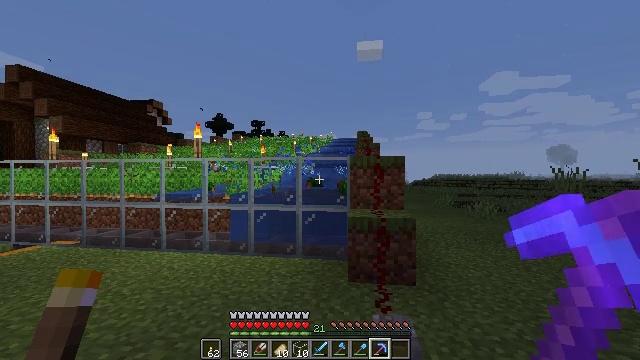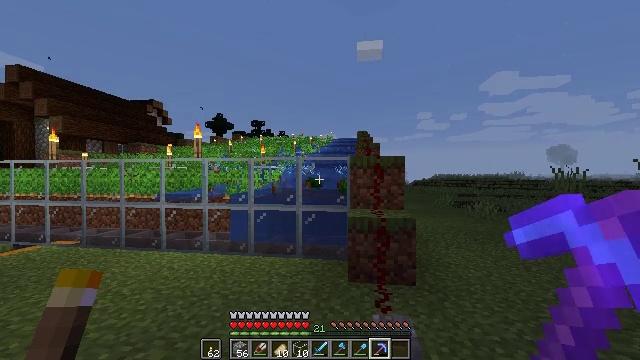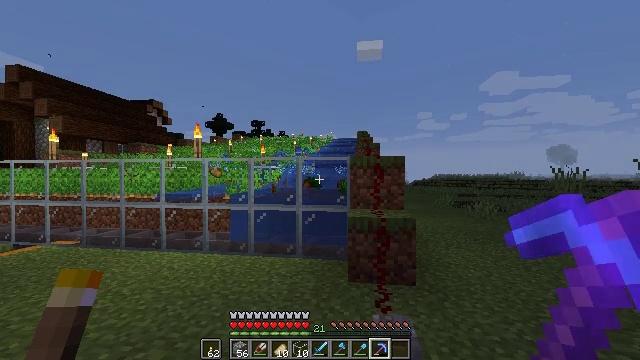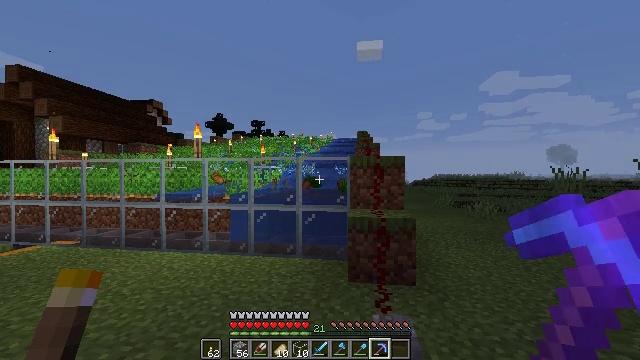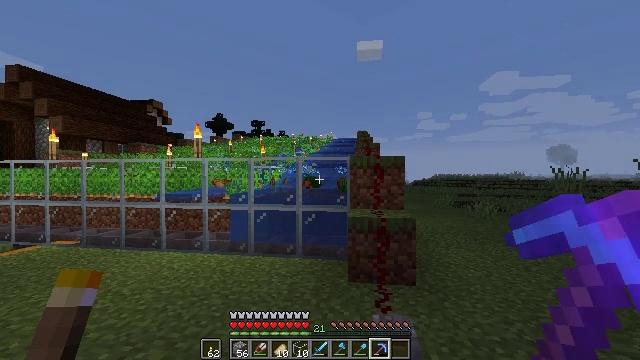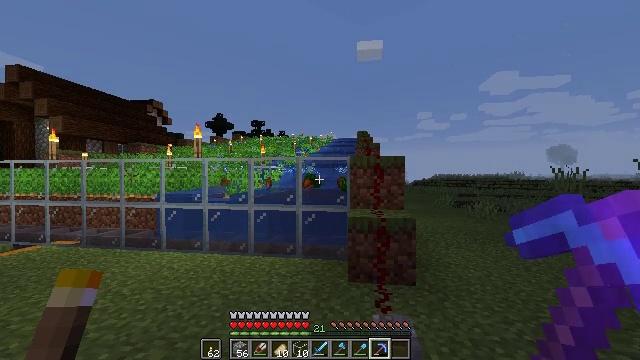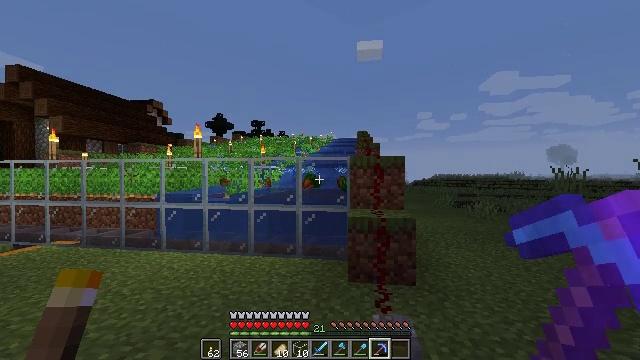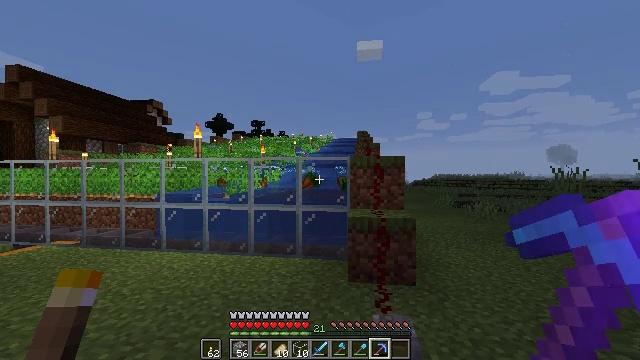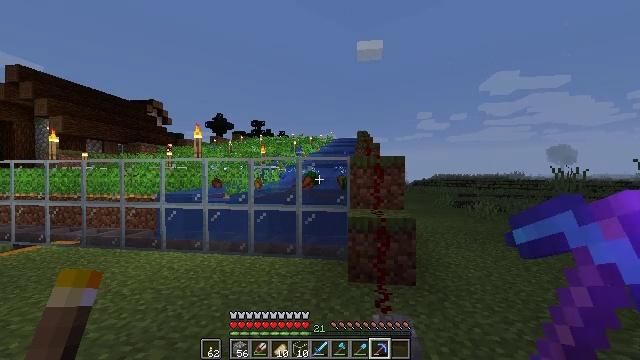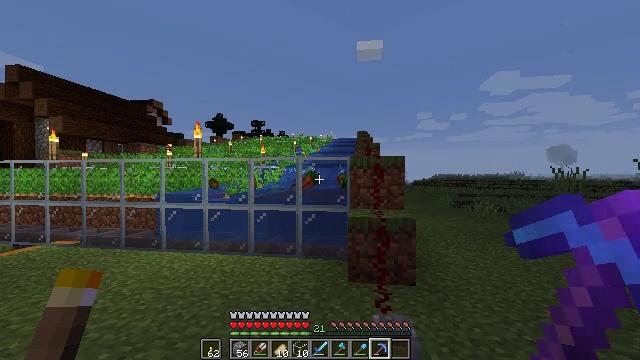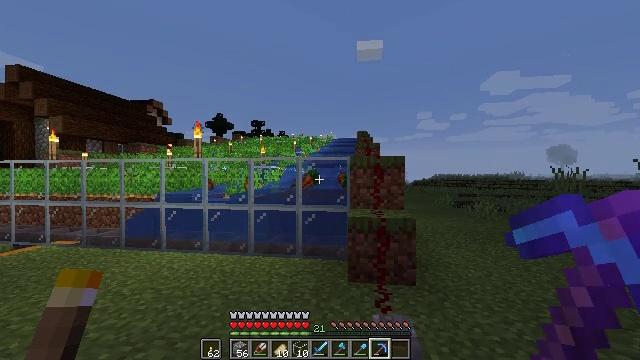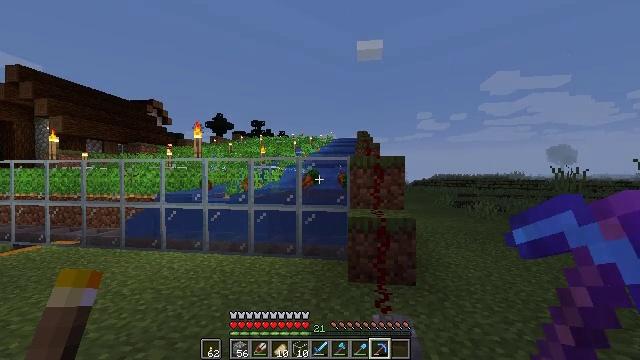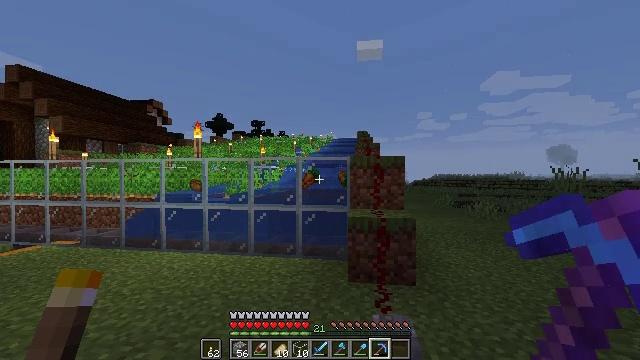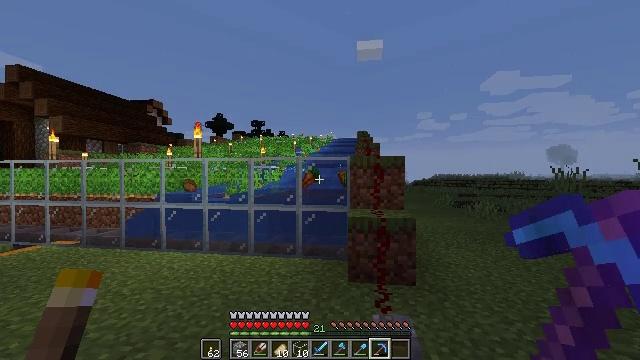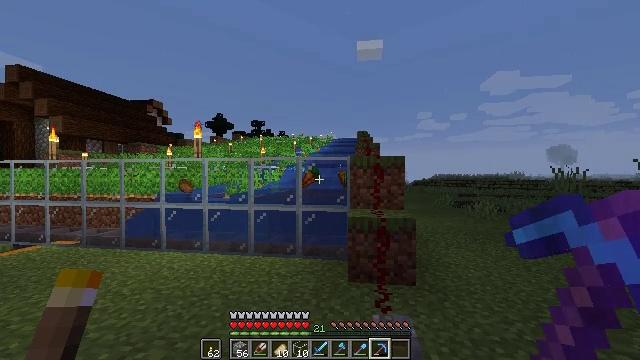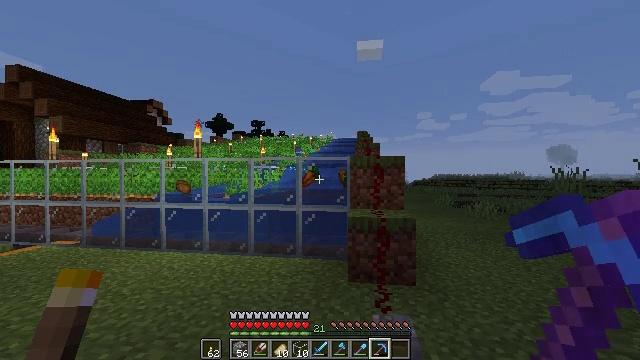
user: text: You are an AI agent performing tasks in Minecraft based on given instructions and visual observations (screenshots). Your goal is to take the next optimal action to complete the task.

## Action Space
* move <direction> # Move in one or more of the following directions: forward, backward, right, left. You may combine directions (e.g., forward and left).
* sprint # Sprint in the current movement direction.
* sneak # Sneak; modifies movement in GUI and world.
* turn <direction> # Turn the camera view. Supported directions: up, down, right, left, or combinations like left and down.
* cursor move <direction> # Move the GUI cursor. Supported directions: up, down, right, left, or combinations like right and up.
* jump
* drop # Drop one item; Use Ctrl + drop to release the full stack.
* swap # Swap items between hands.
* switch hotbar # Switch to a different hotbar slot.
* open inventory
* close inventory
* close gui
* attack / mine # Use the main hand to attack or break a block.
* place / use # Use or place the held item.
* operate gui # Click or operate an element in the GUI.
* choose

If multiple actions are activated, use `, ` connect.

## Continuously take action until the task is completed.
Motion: motion action
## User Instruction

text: Break the redstone wire to disrupt circuits.
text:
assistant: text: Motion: no_op
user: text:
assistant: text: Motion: no_op
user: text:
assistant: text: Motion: no_op
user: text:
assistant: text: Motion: no_op
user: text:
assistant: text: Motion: no_op
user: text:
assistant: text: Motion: no_op
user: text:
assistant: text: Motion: no_op
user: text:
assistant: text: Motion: no_op
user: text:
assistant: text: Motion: no_op
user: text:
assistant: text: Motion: no_op
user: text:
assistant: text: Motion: no_op
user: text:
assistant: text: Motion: no_op
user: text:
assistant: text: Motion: no_op
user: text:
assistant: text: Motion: no_op
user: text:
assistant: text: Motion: no_op
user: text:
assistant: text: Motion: no_op
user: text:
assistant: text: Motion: no_op
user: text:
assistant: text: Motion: no_op
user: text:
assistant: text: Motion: no_op
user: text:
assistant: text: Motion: no_op
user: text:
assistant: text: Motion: no_op
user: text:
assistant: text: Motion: no_op
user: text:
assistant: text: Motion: no_op
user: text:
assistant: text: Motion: no_op
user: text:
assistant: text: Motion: no_op
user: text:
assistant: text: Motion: no_op
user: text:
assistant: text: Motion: no_op
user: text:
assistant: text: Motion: no_op
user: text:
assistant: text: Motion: no_op
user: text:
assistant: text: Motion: no_op